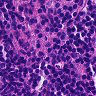
Metastatic tissue present: no